Question: I am having an issue in android. I had a tutor help me with a android program i seen it work on his screen . when I imported the package on mine and tried to run it, it looks like this

I have no frigging idea why these errors are happening as I JUST seen it work on his. I am not sure what to post so I included this picture
EDIT:IT WOULDNT let me pos tthe pic so I put it on tinypic. IF you would rather have me put some type of code up I will but I dont really understand it at all as its not just a regular coding error
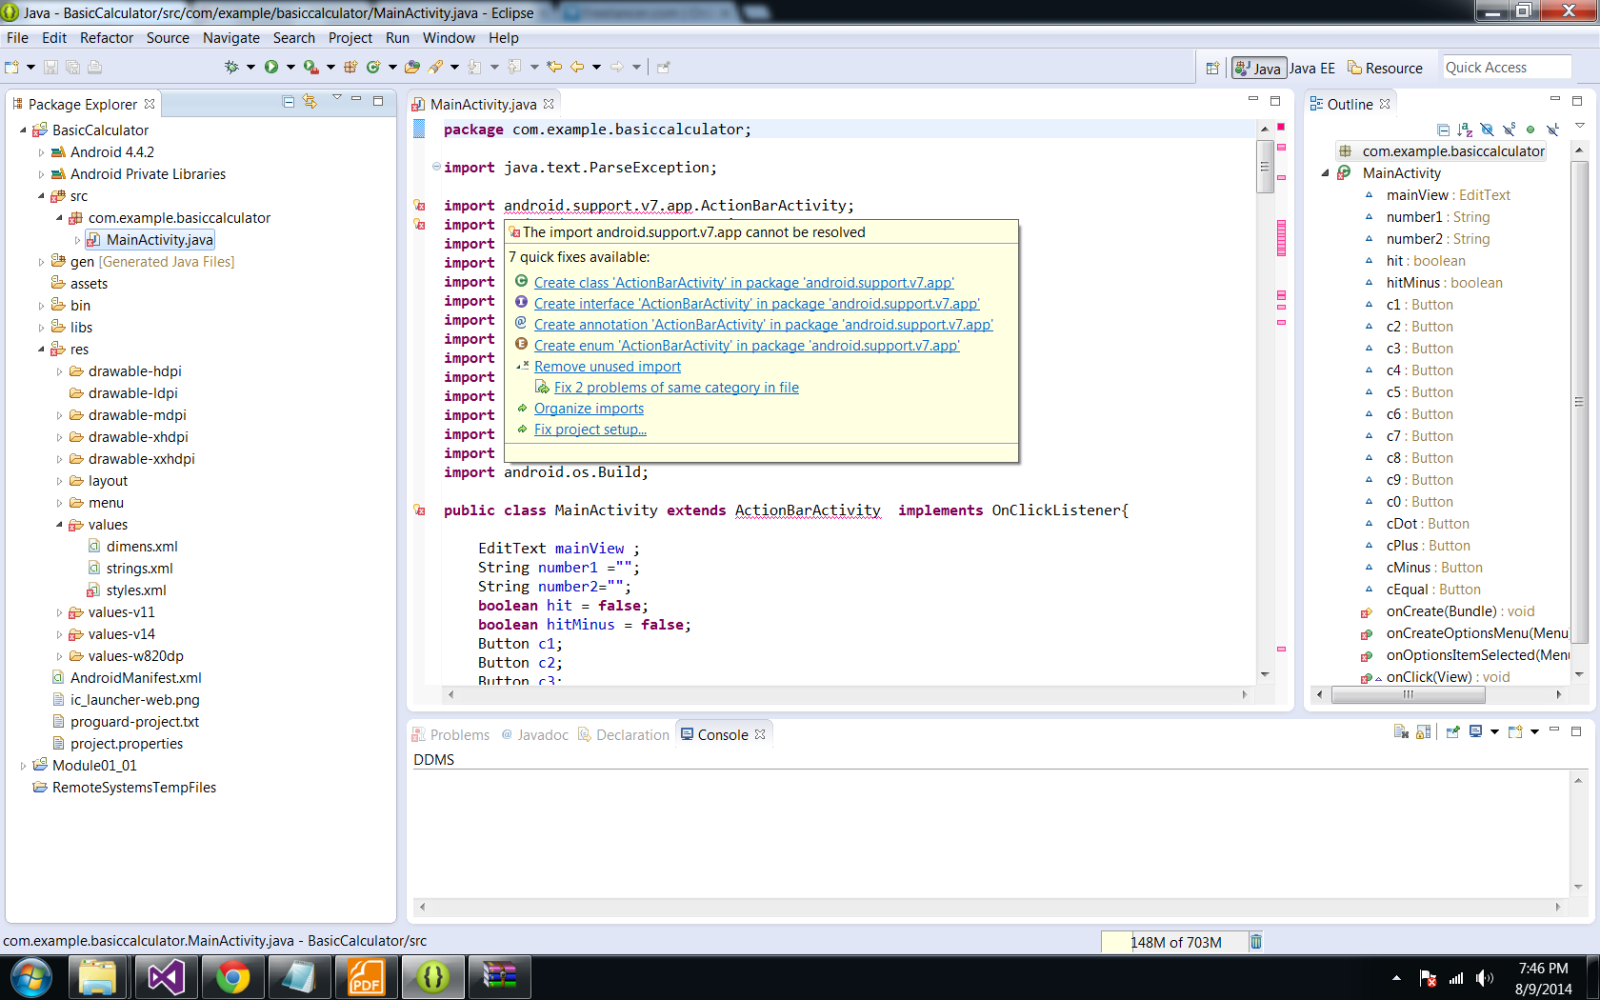
Answer: That error is because you are not importing android.support.v7 library.
To solve this problem just
1. Right Click in your right project panel.
2. Select Import.
3. Search android.support.v7 in your workspace or in your android folder, android folder is in where your installed android sdk.
If this doesn't works, please, tell me.